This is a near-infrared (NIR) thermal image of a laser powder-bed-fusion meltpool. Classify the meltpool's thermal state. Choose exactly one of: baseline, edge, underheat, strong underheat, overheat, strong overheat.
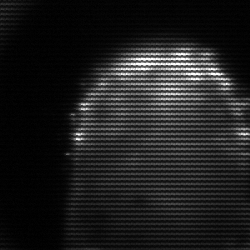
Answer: strong underheat